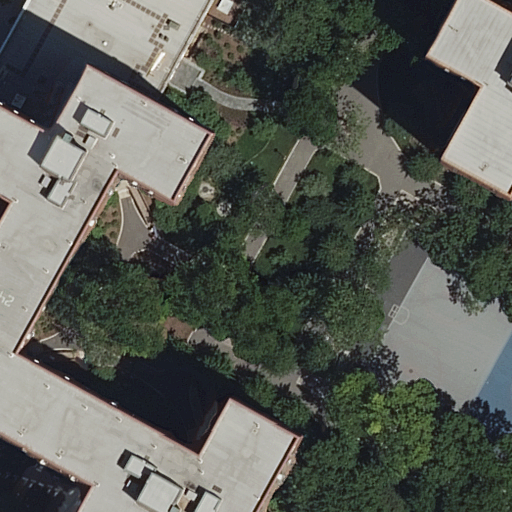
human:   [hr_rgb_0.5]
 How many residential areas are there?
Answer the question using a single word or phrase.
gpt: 1

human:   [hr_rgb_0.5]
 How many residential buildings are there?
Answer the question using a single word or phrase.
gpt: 4

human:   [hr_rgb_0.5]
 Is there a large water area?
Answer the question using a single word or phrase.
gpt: no

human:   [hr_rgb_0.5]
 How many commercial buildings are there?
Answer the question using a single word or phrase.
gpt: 0

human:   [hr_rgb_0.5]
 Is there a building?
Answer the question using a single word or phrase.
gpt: yes

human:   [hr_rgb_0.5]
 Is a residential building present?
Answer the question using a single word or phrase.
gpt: yes

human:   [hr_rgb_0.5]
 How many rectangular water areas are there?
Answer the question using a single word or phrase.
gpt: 0

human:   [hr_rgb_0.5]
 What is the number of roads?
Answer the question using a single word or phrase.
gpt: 4

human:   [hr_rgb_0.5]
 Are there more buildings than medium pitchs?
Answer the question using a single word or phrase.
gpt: yes

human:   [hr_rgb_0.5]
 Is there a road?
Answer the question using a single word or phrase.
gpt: yes

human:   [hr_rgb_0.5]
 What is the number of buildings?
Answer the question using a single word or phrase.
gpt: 4

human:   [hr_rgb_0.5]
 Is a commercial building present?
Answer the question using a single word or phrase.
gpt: no

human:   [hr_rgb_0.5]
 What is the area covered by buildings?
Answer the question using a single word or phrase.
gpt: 3086m2

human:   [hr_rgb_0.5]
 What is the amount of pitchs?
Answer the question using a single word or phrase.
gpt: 1

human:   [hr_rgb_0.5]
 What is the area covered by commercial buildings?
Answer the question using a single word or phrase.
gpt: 0m2

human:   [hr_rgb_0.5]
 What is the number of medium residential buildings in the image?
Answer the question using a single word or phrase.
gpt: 2

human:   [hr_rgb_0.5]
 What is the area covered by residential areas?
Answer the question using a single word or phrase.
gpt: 10614m2

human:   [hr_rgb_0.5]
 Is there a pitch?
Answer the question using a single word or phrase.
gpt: yes

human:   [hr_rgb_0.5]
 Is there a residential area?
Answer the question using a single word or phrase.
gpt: yes

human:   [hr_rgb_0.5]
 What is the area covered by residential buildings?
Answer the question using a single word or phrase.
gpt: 3086m2

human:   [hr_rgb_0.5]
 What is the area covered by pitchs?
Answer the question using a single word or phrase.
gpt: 524m2

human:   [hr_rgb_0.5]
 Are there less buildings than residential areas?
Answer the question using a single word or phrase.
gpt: no

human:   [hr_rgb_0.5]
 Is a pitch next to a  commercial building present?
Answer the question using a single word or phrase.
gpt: no

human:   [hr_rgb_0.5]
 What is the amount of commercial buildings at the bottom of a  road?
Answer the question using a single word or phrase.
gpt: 0

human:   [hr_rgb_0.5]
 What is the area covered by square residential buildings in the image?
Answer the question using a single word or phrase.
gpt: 0m2

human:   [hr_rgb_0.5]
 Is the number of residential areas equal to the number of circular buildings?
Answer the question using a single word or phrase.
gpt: no

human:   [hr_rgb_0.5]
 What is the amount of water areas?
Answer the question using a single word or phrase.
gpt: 0

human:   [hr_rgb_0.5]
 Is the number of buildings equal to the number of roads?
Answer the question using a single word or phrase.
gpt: yes

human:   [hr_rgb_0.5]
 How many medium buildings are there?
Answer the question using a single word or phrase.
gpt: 2

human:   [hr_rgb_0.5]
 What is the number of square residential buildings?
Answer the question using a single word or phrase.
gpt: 0

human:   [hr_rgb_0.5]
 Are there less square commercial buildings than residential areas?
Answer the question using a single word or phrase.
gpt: yes

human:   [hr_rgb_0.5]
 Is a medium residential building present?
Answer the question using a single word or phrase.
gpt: yes

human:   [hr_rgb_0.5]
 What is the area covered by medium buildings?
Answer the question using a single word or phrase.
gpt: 480m2

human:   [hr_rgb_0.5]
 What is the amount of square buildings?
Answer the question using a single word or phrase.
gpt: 0

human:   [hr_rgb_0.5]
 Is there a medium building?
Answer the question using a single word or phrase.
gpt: yes

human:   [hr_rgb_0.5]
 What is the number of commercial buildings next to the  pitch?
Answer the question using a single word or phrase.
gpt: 0

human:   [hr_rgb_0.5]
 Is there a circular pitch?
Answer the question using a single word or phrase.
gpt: no

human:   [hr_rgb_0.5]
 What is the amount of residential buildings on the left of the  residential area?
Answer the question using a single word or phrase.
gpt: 4

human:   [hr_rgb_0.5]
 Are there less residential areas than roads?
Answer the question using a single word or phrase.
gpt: yes

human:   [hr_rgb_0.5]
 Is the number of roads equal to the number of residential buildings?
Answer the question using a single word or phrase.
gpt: yes

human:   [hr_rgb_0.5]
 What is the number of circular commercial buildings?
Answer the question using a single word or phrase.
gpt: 0

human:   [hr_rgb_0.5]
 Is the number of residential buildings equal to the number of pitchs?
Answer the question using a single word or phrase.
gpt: no

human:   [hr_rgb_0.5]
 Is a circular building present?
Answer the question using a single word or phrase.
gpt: no

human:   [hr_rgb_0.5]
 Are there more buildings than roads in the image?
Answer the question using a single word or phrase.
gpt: no

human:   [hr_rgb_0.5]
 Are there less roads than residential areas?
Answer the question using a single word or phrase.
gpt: no

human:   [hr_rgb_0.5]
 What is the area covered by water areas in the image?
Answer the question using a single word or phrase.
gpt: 0m2

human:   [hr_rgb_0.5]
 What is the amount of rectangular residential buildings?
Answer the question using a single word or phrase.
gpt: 3

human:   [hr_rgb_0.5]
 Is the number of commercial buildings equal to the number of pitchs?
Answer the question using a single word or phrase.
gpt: no

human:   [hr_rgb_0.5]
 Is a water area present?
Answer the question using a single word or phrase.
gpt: no

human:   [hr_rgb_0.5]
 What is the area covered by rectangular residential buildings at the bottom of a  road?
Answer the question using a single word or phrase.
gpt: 351m2

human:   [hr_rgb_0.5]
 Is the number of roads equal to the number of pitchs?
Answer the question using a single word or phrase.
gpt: no

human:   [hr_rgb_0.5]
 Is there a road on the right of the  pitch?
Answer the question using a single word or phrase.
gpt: no

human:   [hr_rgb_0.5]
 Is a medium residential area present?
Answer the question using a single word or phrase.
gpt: no

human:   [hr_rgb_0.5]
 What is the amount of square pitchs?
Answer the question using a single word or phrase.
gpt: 0

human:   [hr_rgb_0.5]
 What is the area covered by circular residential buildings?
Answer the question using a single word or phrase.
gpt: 0m2

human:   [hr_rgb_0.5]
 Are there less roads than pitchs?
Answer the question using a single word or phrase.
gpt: no

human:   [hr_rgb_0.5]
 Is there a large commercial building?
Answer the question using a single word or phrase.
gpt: no

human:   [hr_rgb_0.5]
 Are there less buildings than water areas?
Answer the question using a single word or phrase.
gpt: no

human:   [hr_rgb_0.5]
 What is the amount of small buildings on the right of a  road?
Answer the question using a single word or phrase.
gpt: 0

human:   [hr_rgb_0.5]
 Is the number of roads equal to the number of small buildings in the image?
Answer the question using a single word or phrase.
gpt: no

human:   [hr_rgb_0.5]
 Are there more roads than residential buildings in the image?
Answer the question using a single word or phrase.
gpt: no

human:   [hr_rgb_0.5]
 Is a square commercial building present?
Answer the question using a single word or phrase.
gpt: no

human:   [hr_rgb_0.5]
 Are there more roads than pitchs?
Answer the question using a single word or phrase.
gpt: yes

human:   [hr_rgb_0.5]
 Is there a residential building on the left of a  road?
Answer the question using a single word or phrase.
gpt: yes